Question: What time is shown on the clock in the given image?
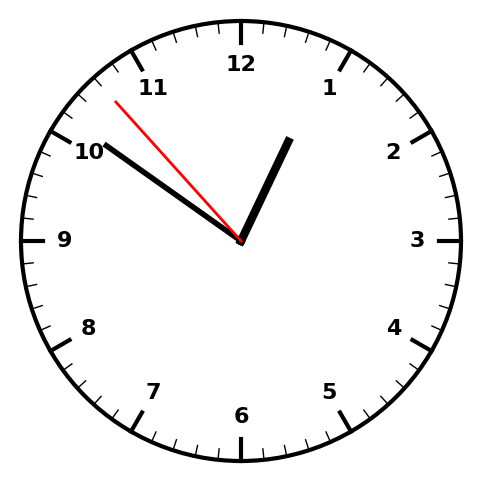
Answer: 12:50:53